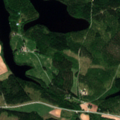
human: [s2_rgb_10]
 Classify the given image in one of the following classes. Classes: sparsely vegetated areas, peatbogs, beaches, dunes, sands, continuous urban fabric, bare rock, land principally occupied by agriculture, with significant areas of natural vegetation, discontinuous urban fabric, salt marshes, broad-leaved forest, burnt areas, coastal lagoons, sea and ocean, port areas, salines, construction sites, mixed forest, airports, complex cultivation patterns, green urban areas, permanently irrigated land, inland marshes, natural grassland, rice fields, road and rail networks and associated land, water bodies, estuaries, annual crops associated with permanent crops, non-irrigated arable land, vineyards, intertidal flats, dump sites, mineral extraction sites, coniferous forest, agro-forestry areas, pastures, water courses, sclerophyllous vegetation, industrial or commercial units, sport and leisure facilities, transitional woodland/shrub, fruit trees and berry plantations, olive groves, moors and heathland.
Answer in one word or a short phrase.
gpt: land principally occupied by agriculture, with significant areas of natural vegetation, coniferous forest, mixed forest, transitional woodland/shrub, water bodies